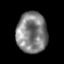
Tissue: skin
Cell type: Epithelial cells
Senescence score: 0.2275
Nuclear area (px): 1223
Mean DAPI intensity: 129.496